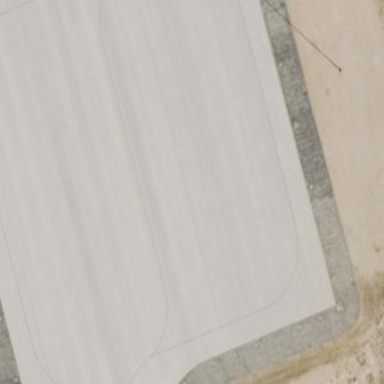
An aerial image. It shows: Apron at the airport.